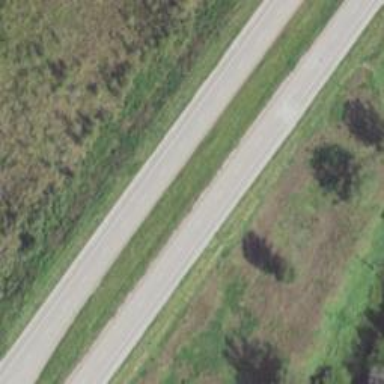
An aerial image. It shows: This image shows trunk highway that functions as expressway.